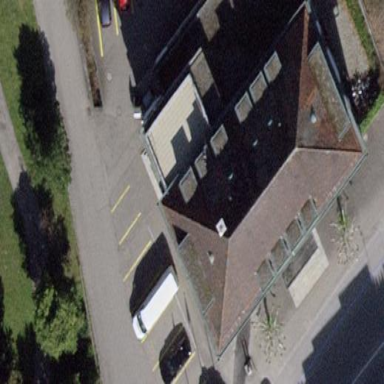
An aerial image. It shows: Police building.